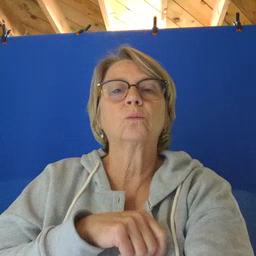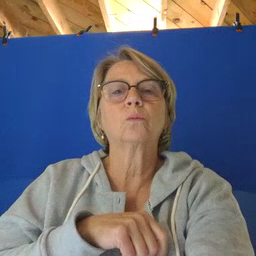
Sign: shoe